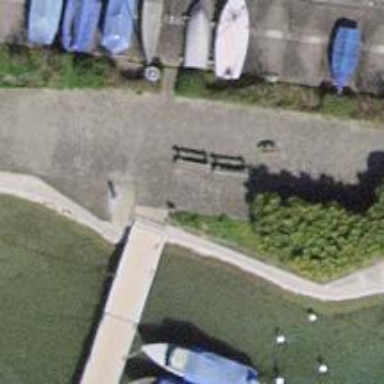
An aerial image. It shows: Man-made pier.